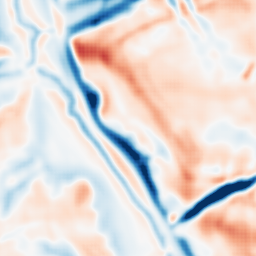
Category: multiscale
Decomposition family: dog
Decomposition parameters: sigma_low: 3
sigma_high: 10
Upsampling method: sinc_blackman
Upsampling parameters: scale: 2
kernel_size: 4
Upsampling scale: 2